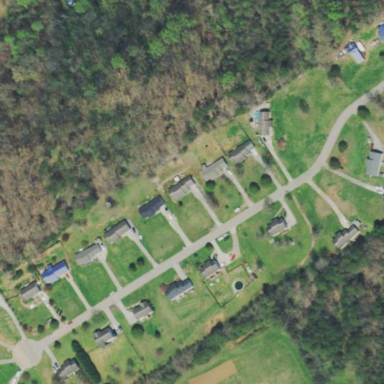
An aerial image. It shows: Residential area in rural setting.